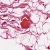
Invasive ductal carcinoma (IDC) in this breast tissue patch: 0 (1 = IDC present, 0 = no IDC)